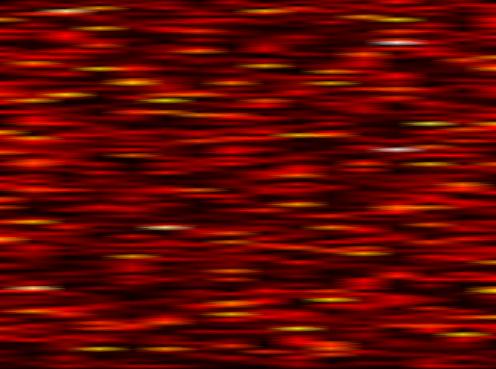
Label: FBMC